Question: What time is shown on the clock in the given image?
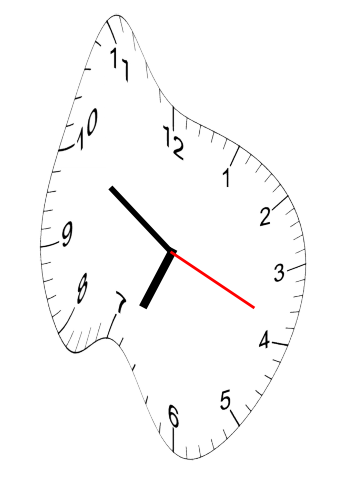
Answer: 06:50:19